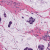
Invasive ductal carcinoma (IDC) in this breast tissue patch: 1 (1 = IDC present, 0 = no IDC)